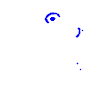
Particle: pion